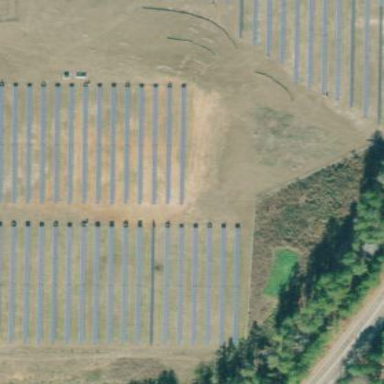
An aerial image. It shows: Solar power plant with photovoltaic technology surrounded by fence.